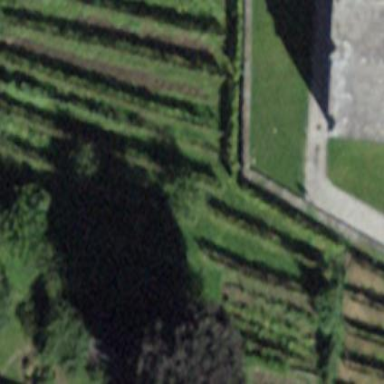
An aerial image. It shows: Beautiful vineyard in the countryside.